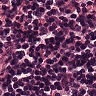
Metastatic tissue present: no